Aerial crown-view tile of a tropical tree (Barro Colorado Island, Panama), acquired 20250616:
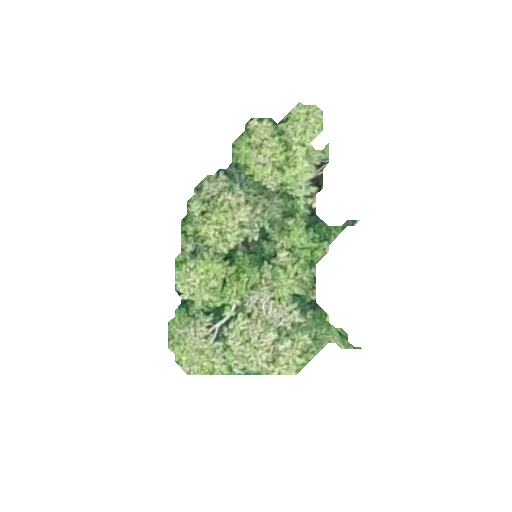
Species: Quararibea stenophylla
GBIF accepted scientific name: Quararibea stenophylla
Crown area: 48.741 m²